Question: In PHPExcel is there any format available to get proper reading of the order item value as shown in picture.

I read whole the document but not find any solution for this problem.
For the date filled also if the data is shown ###### like way then how to get that as well?
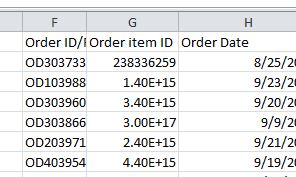
Answer: In MS Excel, numbers that are larger than a certain size will be shown in scientific format (e.g. '1.40E+15') unless you set a format mask for that cell which says otherwise. The solution is to set an appropriate format mask, or to set the value as a string value.
In MS Excel, if a string value is wider than the column size, then it will be shown as '######'. The solution is to increase the column size.
I can't tell you what the best column size is? That all depends on your data.... but you can either set columns to a fixed size using:
'''
$objPHPExcel->getActiveSheet()
->getColumnDimension('D')
->setWidth(32);
'''
or set a column to autocalculate the width
'''
$objPHPExcel->getActiveSheet()
->getColumnDimension('D')
->setAutoSize(true);
'''
Exactly as described in the <URL>
Note that we do spend time and effort writing this documentation to try and answer your questions: it is worth reading.